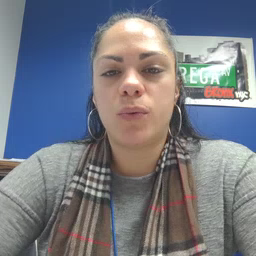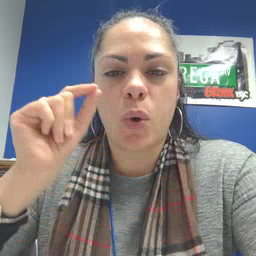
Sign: wake